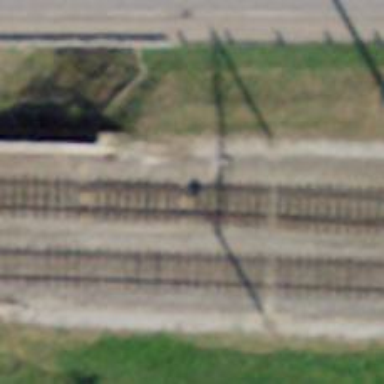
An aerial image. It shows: Railway switch.